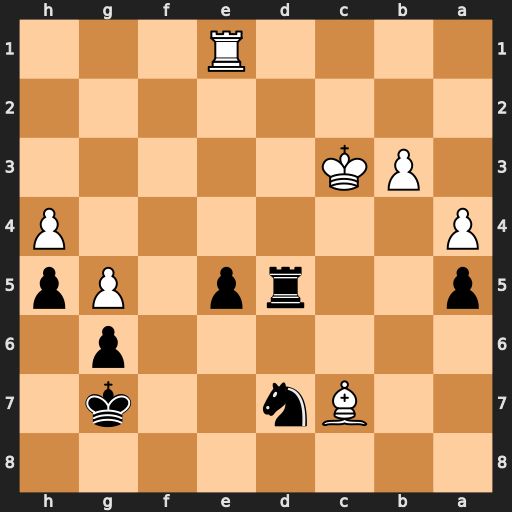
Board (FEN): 8/2Bn2k1/6p1/p2rp1Pp/P6P/1PK5/8/4R3
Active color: b
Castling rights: -
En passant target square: -
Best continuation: Rc5+ Kd2 Rxc7